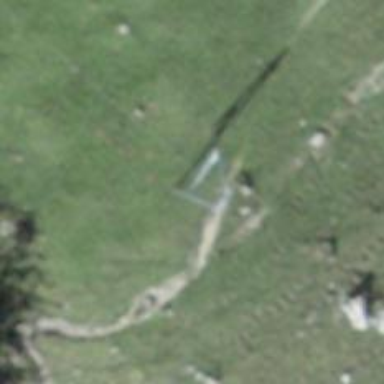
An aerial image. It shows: Pylon for aerialway.